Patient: sex M, age 73
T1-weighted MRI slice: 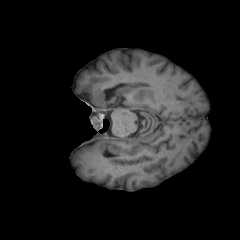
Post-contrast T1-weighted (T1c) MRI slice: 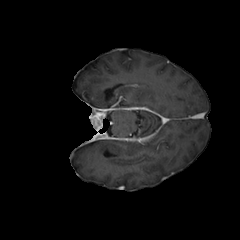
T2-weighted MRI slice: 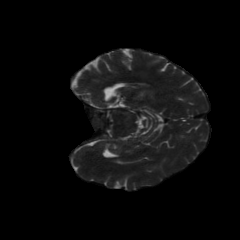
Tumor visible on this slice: no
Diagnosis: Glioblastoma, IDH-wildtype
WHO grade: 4